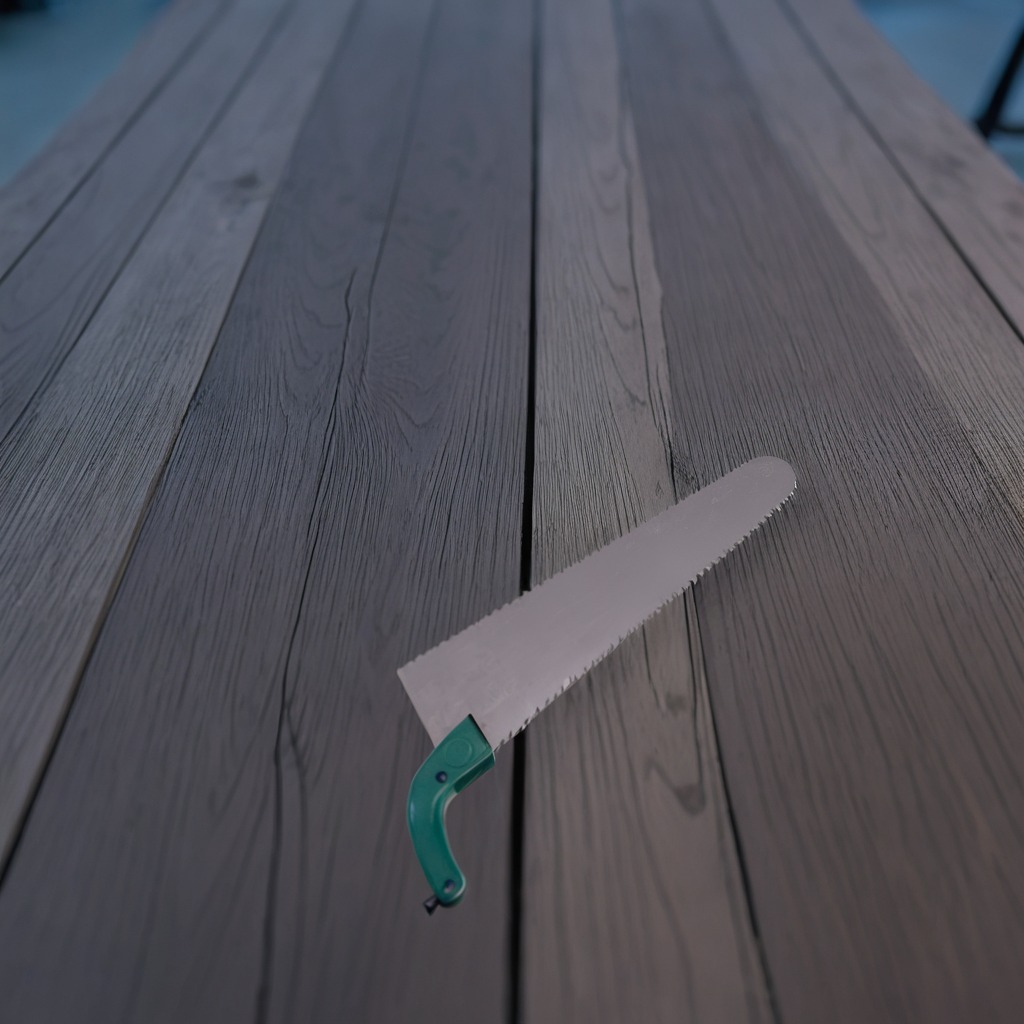
A metal saw is lying on an old table with burn marks in a small garage at twilight.